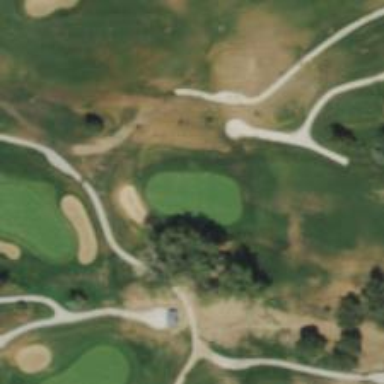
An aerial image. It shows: View of golf hole.